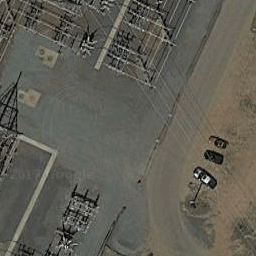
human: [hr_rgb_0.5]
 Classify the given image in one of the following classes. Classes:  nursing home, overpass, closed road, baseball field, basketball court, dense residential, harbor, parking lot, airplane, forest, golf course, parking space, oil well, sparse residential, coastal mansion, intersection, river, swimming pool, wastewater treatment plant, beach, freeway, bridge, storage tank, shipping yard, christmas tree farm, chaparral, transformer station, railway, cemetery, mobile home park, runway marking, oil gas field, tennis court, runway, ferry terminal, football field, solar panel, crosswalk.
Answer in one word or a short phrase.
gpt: transformer station